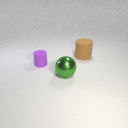
large brown rubber cylinder behind small purple rubber cylinder